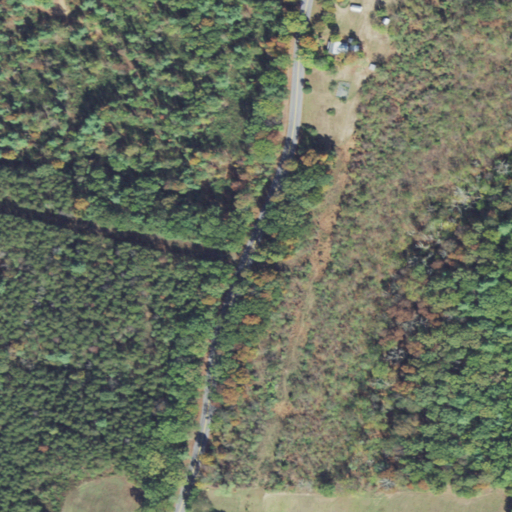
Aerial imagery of ridge(s) in Pennsylvania named Timber Ridge containing deciduous forest, mixed forest, open development, evergreen forest, and pasture